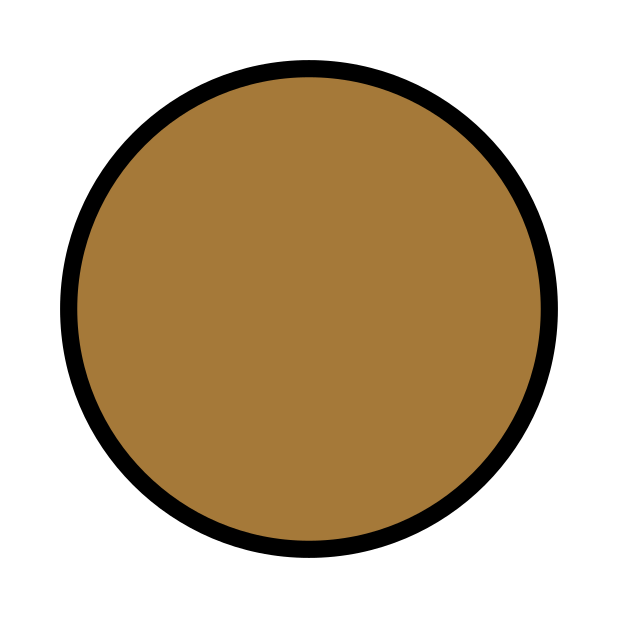
Emoji: 🟤
Name: large brown circle
Unicode: 0x1f7e4